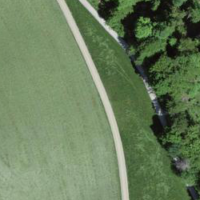
EUNIS habitat code: 52
Species observed at this site:
Alopecurus pratensis
Fagus sylvatica